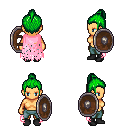
a pixel art fantasy rpg character, female body template, human, tanned skin, pink tattered cape, teal pants, green short topknot hairstyle, black shoes, shield, four views (front, back, left, right), 2x2 character sprite sheet, small pixel art, hard edges, no anti-aliasing